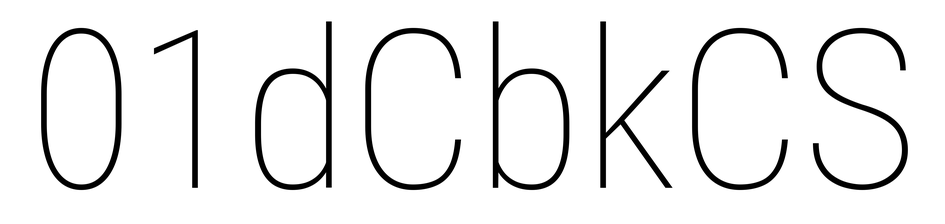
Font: Roboto_Condensed_Thin